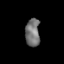
Tissue: lung
Cell type: Endothelial cells
Senescence score: 0.1867
Nuclear area (px): 392
Mean DAPI intensity: 116.064